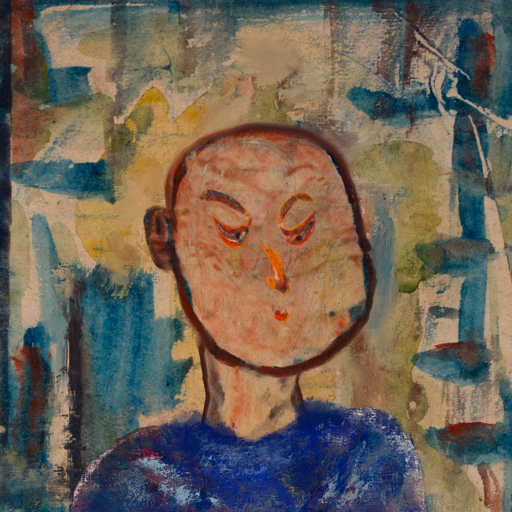
Background: Orphan, Head And Neck Side: Orphan, Face Side: Hypocrite, Bust: Irani, Hair Side: Blank, Head Accessory: Blank, Second Necklace: Blank, Necklace: Blank, Baby: Blank